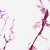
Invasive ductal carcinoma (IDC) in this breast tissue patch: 0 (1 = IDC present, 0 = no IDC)